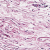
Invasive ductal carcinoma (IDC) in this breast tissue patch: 0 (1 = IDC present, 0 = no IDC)